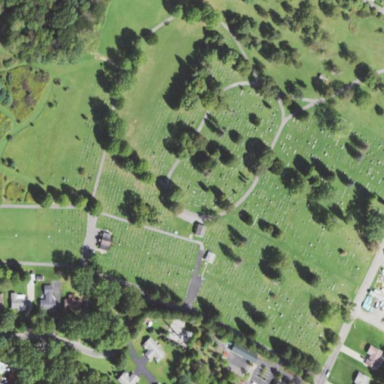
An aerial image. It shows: Cemetery or grave yard with grass.